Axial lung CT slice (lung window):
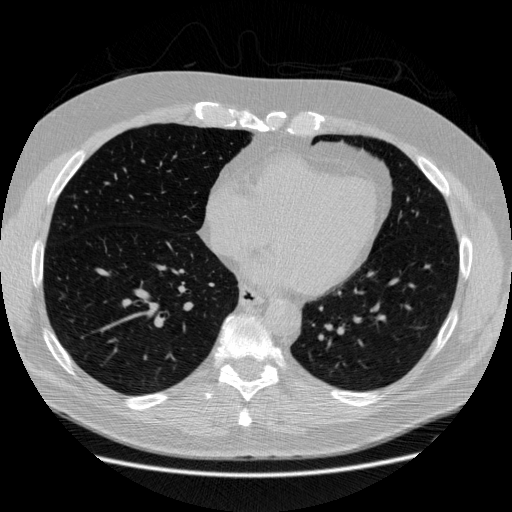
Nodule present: no